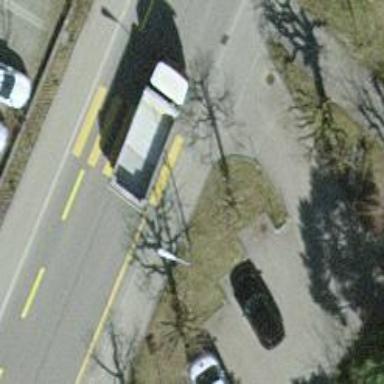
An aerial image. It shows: Marked crossing on the road.